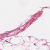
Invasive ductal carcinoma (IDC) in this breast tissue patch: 0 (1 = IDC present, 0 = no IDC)